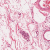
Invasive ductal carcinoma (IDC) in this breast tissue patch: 0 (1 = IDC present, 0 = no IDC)